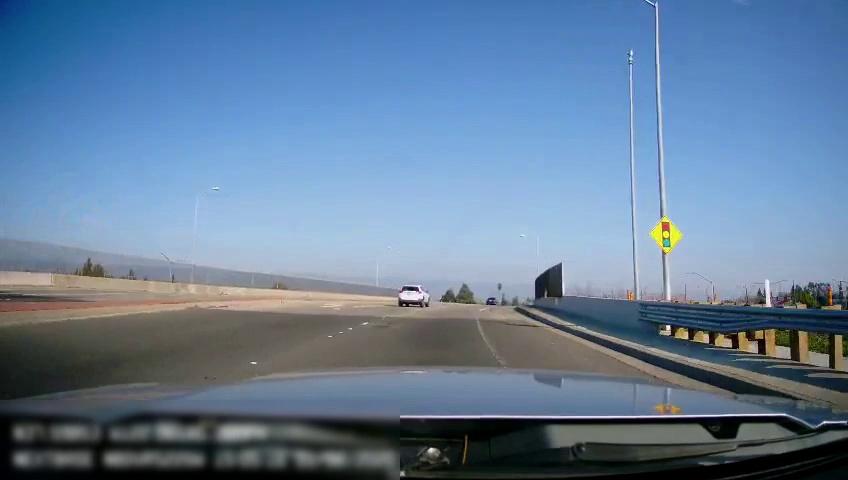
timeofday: Day
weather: Sunny
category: Drivable Space
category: Drivable Space
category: Vehicles | SUV
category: Vehicles | Car
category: Lanes | Alternate Lane
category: Lanes | Current Lane
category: Traffic | Signs